Interaction volume radius: 5 \u00c5
Interaction volume height: 35 \u00c5
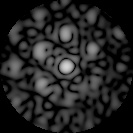
Disorder parameter: 0.6188